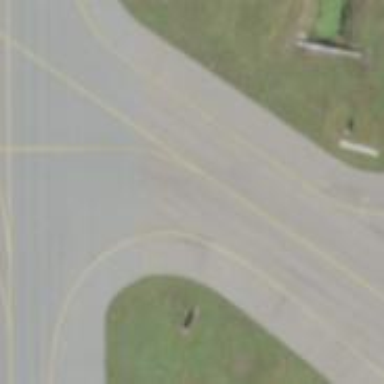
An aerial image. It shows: View of taxiway at the airport.